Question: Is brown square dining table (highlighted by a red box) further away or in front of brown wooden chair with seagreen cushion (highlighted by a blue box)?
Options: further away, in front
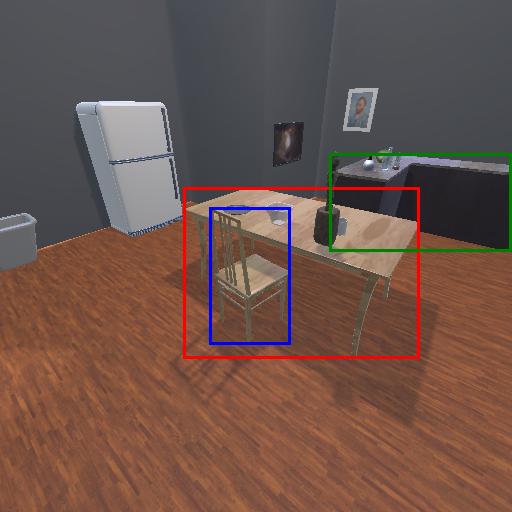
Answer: further away